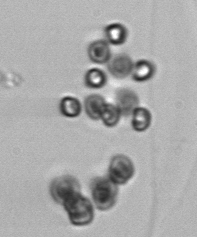
Label: Phaeocystis